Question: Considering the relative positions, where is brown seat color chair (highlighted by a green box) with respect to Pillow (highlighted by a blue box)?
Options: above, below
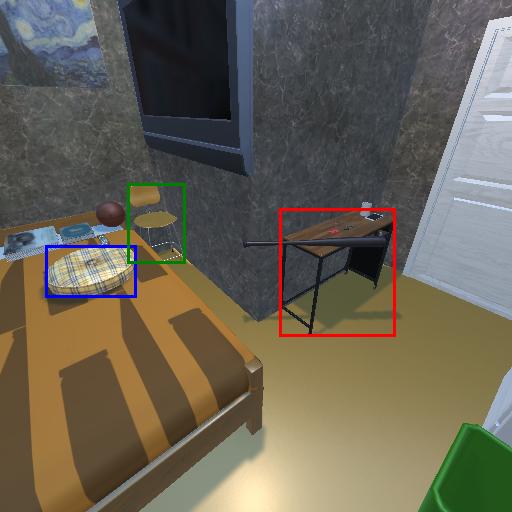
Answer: above